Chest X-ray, PA view. Patient: 34 years old, sex M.
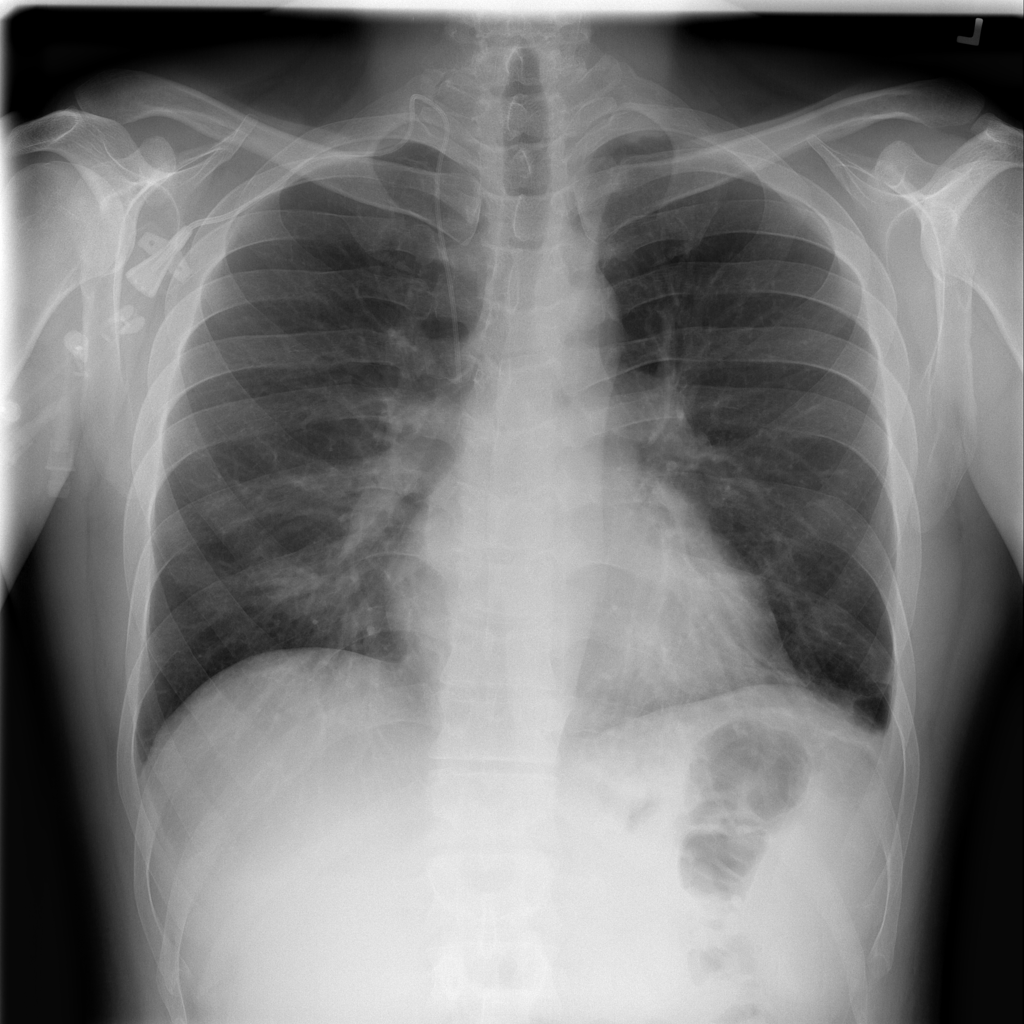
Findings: Pleural_Thickening